Field crop: maize
Growth stage: 2
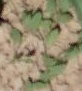
Species: convolvulus